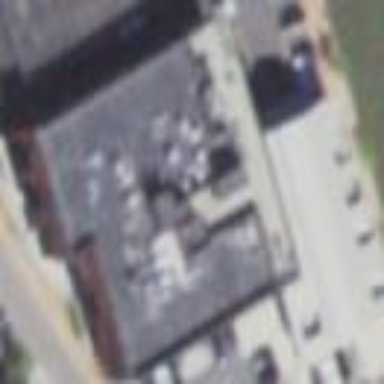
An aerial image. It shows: Commercial building.